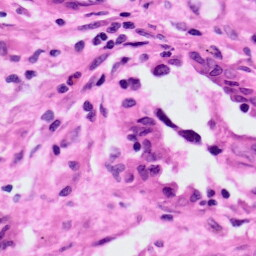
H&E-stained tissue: Lung